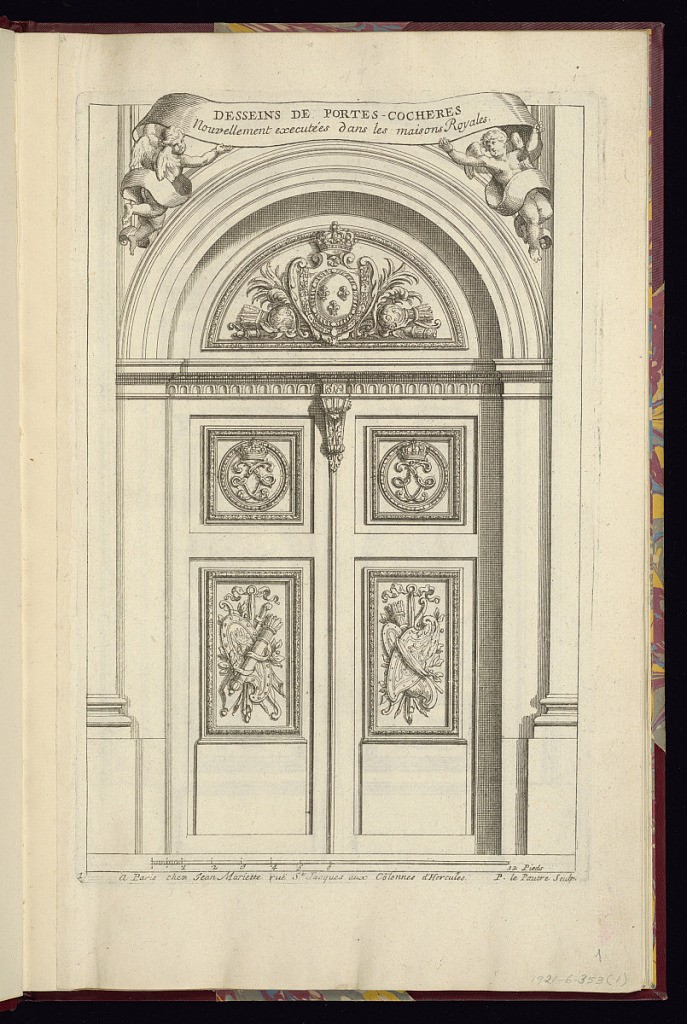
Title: Title Page
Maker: Pierre Lepautre, French, 1652–1716
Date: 1686–1716
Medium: Etching and engraving on laid paper
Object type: Print
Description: Title page from a series of designs of portes-cochères (doors), newly made for various French royal houses. The title is lettered above a set of double doors, on a banner held up by two flying putti. The double-doors are set within an arch, framed by pilasters. The lunette or tympanum features the French royal coat of arms surrounded by arms and armor. The lintel is fluted with a central corbel decorated with an acanthus leaf ornament. The doors are decorated with two carved panels, the upper panels feature a roundel of the king's cypher (crowned interlaced L's), and the lower panels each have carved military trophies featuring arms and armor (shields, swords, quivers of arrows, hung from ribbons). A scale below the design. The plate is signed and numbered.